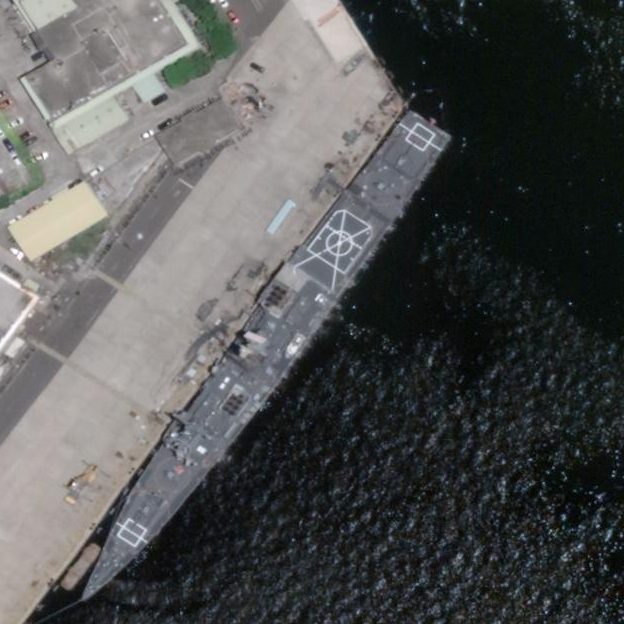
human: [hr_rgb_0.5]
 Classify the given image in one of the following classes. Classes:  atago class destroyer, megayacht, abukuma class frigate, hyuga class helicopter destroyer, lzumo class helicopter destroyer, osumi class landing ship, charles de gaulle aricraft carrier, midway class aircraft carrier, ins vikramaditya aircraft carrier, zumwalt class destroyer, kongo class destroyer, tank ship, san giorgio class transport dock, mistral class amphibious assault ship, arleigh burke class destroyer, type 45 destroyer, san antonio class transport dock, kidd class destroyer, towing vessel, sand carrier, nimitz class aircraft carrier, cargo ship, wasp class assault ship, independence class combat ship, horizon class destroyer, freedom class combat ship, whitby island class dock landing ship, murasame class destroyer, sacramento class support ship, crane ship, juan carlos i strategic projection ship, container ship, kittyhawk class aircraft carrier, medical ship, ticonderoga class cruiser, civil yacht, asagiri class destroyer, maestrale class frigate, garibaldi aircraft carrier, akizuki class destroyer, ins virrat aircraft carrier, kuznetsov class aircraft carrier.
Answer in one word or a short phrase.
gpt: Kidd class destroyer